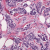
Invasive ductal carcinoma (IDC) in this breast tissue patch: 1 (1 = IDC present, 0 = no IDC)